Question: I am totally new to signal processing and am trying to make a program that shows the amplitude of low frequency signals in a PCM (WAV) file.
So far, I've been able to read in the WAV file and populate an array (actually a multi-dimensional array, one for each channel, but let's consider only on a channel-by-channel basis) of 'float' with the data points of the sound file taken from the WAV. Each data point is an amplitude.
I use this to draw a graph of the amplitude of the wave with respect to time, which looks like:

My goal is to do exactly the same, but only display frequencies below a certain value (eg. 350Hz). To be clear, it's not that I want to display a graph in the frequency domain (ie. after a Fast Fourier Transform). I want to display the same amplitude vs. time graph, but for frequencies in the range [0, 350Hz].
I'm looking for a function that can do:
'''
// Returns an array of data points that contains
// amplitude data points, after a low pass filter
float[] low_pass_filter(float[] original_data, float low_pass_freq=350.0)
{
...
}
'''
I've read up on the FFT, read <URL> would be greatly appreciated!
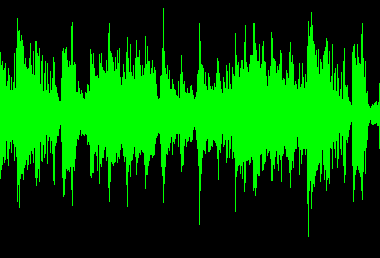
Answer: I ended up using <URL> example which works really well. I wrapped it a bit nicer and ended up with:
'''
/// <summary>
/// Returns a low-pass filter of the data
/// </summary>
/// <param name="data">Data to filter</param>
/// <param name="cutoff_freq">The frequency below which data will be preserved</param>
private float[] lowPassFilter(ref float[] data, float cutoff_freq, int sample_rate, float quality_factor=1.0f)
{
// Calculate filter parameters
float O = (float)(2.0 * Math.PI * cutoff_freq / sample_rate);
float C = quality_factor / O;
float L = 1 / quality_factor / O;
// Loop through and apply the filter
float[] output = new float[data.Length];
float V = 0, I = 0, T;
for (int s = 0; s < data.Length; s++)
{
T = (I - V) / C;
I += (data[s] * O - V) / L;
V += T;
output[s] = V / O;
}
return output;
}
'''
The output of both regular and low-pass waveforms:

And isolating the regular waveforms vs low-pass waveforms: